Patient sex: M
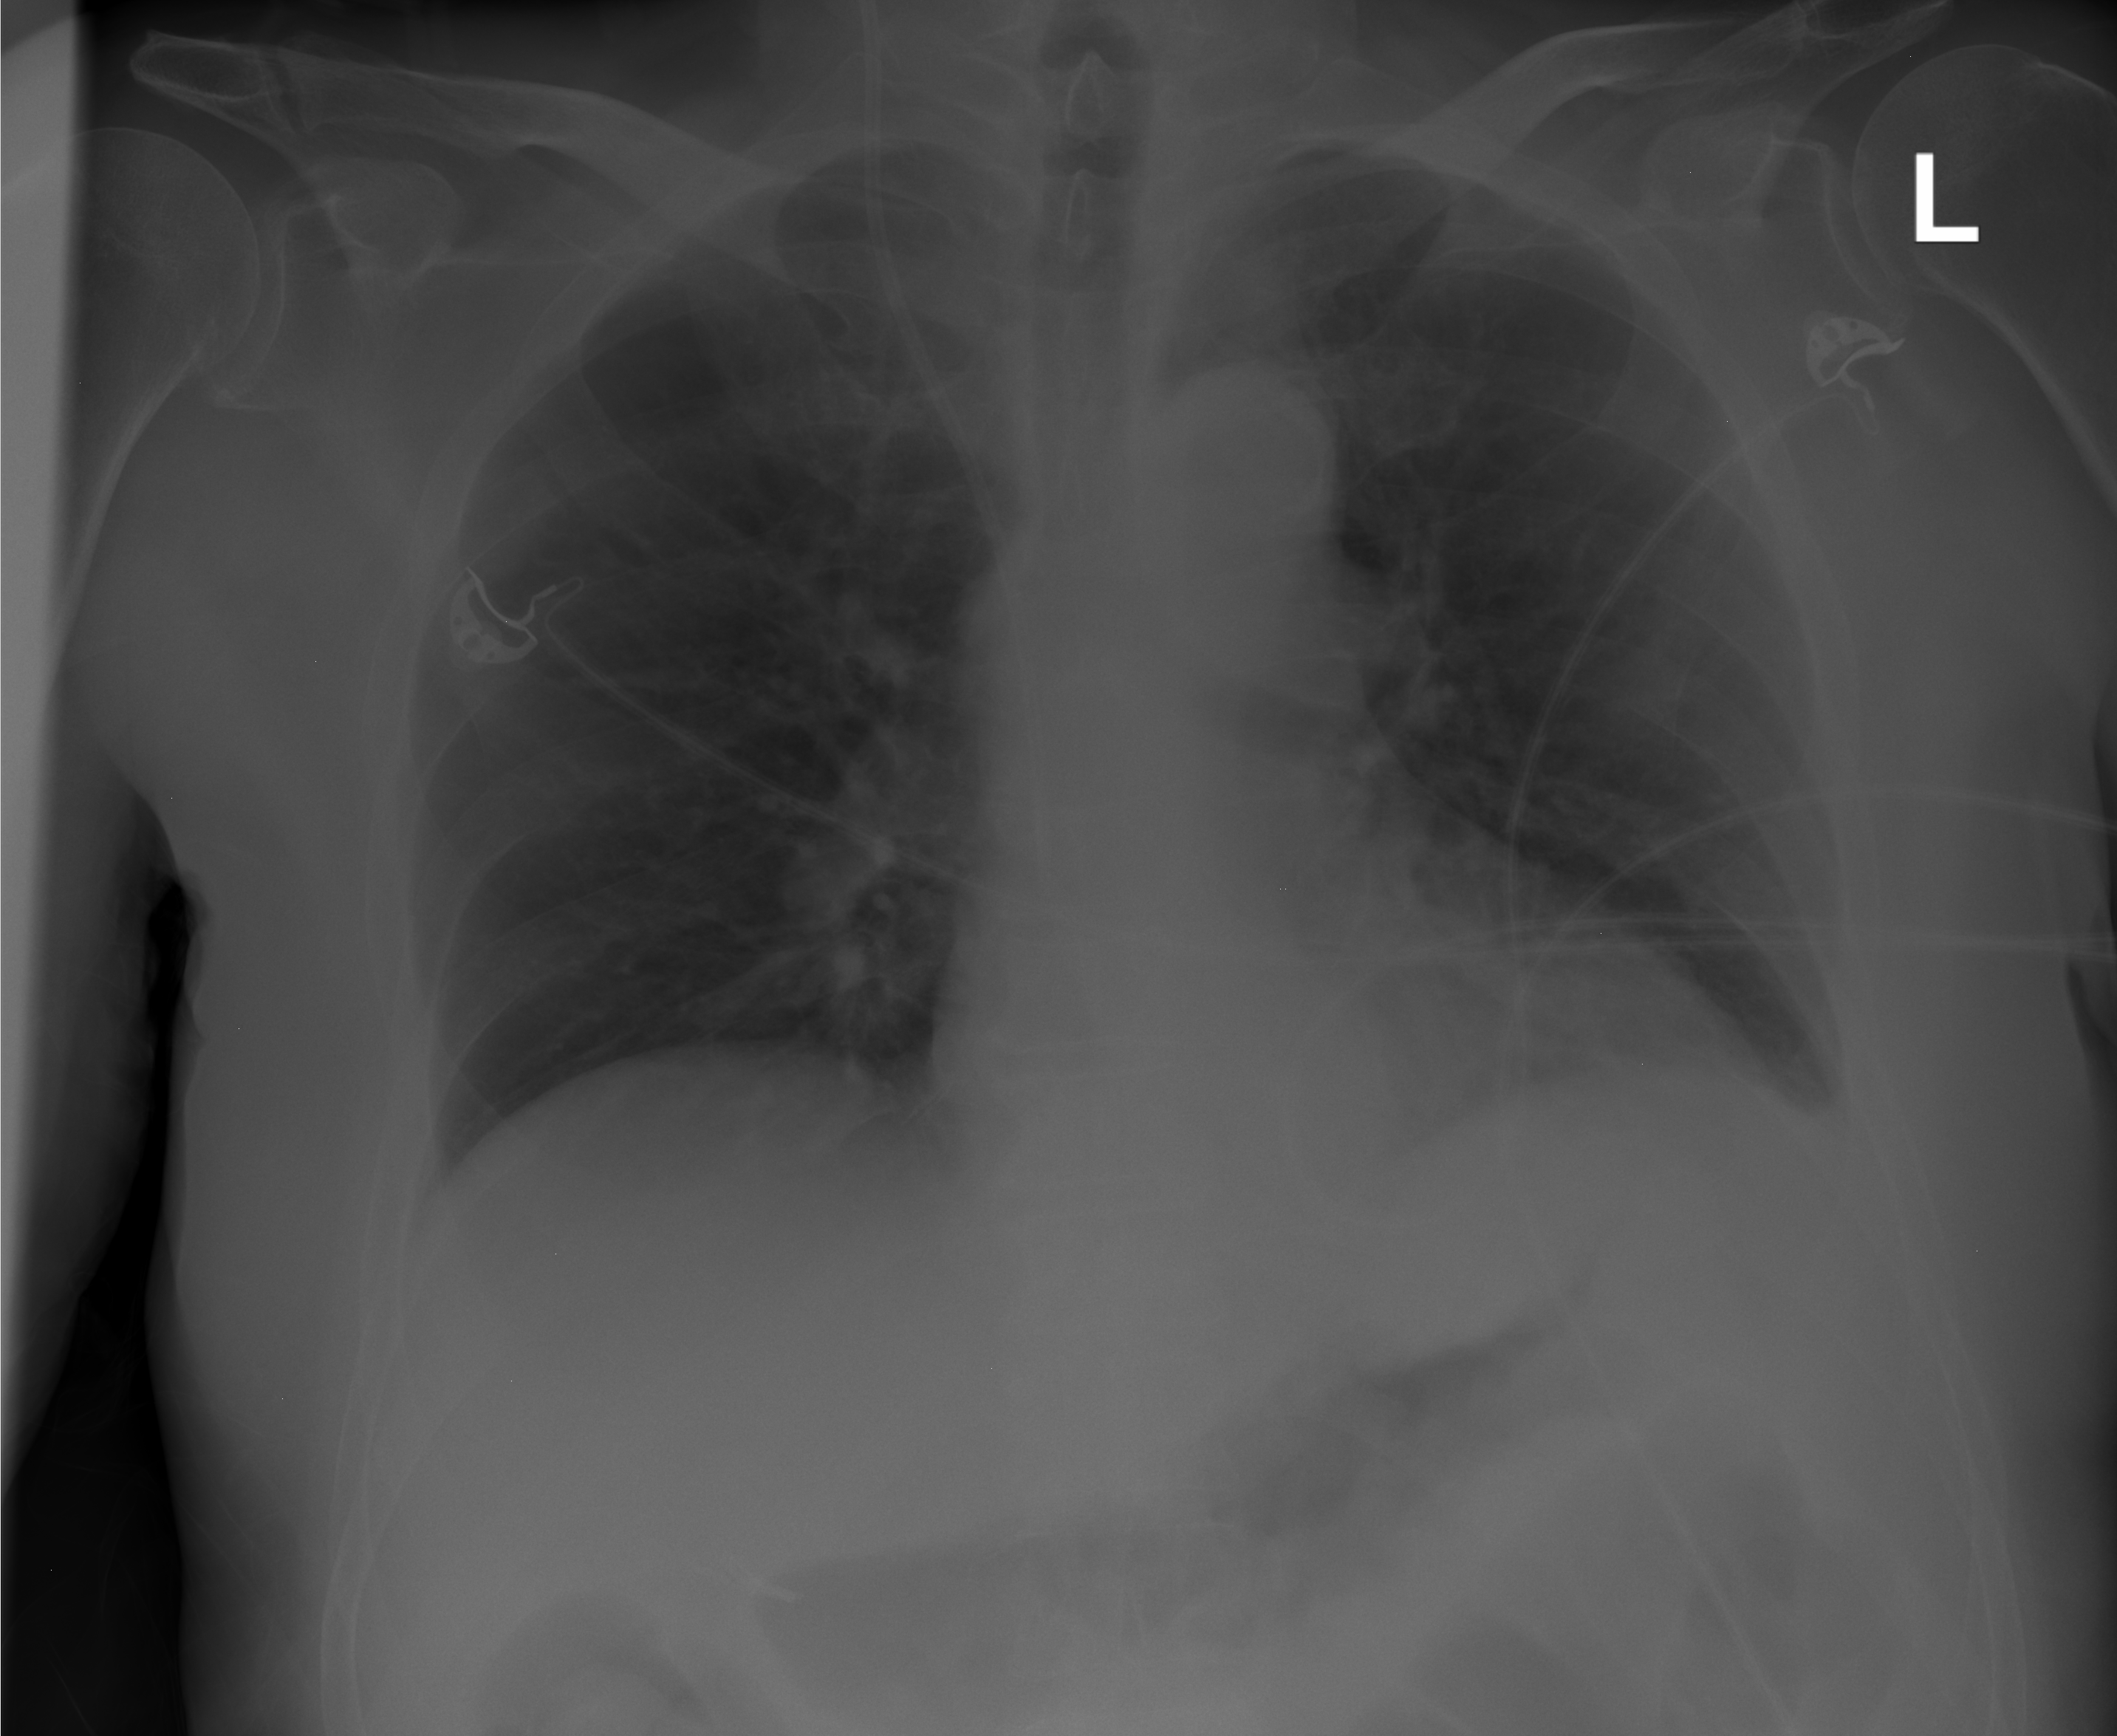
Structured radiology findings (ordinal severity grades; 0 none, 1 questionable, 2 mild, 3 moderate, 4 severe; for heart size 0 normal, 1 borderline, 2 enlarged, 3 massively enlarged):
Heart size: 0
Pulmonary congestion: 0
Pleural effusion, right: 0
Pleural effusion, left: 2
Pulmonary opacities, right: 0
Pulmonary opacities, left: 0
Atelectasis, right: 0
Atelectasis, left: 1